Field crop: maize
Growth stage: 1
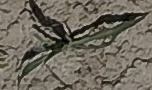
Species: sorghum